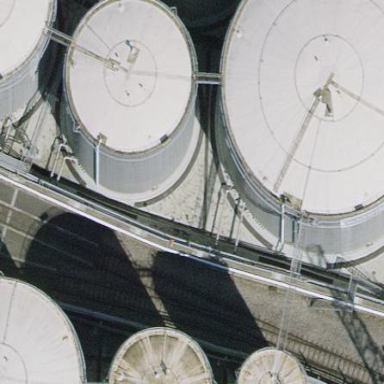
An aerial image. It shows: Building with storage tank.